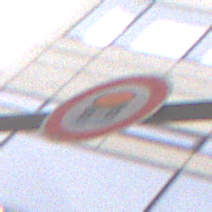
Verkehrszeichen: VerbotFahrzeugeWassergefaehrdenderLadung
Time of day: Midday
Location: Outdoor (Urban)
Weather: Overcast
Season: NotSpecified
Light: Natural